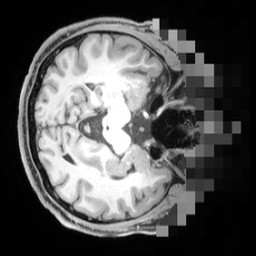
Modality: T1w
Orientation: axial
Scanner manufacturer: siemens
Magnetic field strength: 3 T
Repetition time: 2.55 s